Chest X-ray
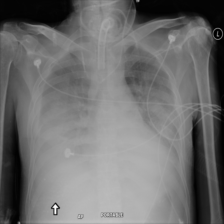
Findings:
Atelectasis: negative
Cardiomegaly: negative
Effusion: negative
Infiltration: negative
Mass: negative
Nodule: negative
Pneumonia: negative
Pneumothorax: negative
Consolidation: negative
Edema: negative
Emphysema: negative
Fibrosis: negative
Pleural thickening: negative
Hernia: negative